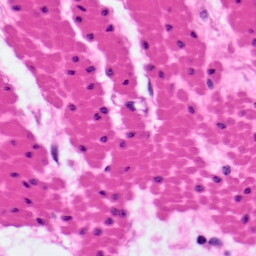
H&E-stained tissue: Pancreatic